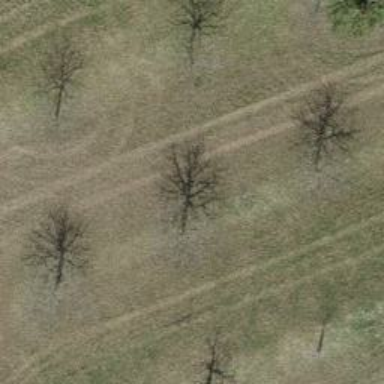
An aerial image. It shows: Beautiful tree in nature.